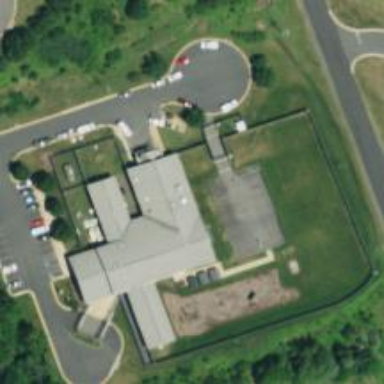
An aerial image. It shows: Prison.